Question: I have a command line openCV program that I wrote in Xcode that opens two XML files, analyses and then compares them. However, I'm now trying to put that program into a GUI using QtCreator to make it easier to understand the output.
The problem is, Qt doesn't seem to like cv::FileStorage. The program compiles fine, but when I actually try to execute the OpenCV part, it crashes, giving this error:
> OpenCV Error: Null pointer (NULL or empty buffer) in
cvOpenFileStorage, file
/tmp/OpenCV-2.4.3/modules/core/src/persistence.cpp, line 2702 Qt has
caught an exception thrown from an event handler. Throwing exceptions
from an event handler is not supported in Qt. You must reimplement
QApplication::notify() and catch all exceptions there.The program has unexpectedly finished.
Does anyone know why Qt doesn't seem to like running this program? Or if there's a way that I can cleanly integrate the OpenCV program into the Qt one?
N.B. This is what the Qt GUI looks like:

The user selects the two XML files with the relevant buttons. The paths to these files are then stored and displayed in the boxes next to the buttons. I then convert the QStrings to std::strings using the following:
'''
std::string file1path = file1Name.toUtf8().constData();
std::string file2path = file2Name.toUtf8().constData();
'''
file1path and file2path are then passed to the cv::FileStorage commands as follows:
'''
//Create File Storage
FileStorage storage1;
storage1.open(file1path, FileStorage::READ);
FileStorage storage2;
storage2.open(file2path, FileStorage::READ);
'''
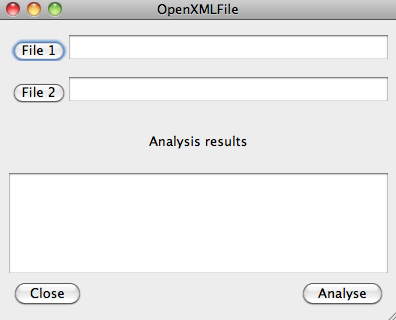
Answer: It's not Qt specifically.
OpenCV is throwing an error in your use of fileStorage, either file doens't exist, isn't readable, or you are trying to read the wrong types.
Qt gives you that error because the exception has reached it's general error handler for an unchecked exception rather than openCv, which would print a more useful error.
You can add a global excpetion handler to a Qt app by adding a method to QApplication
'''
bool QApplication::notify ( QObject * receiver, QEvent * event )
{
try{
return QApplication::notify( received, event );
}
catch ( const std::exception &e )
{
QApplication::postEvent( this, new MyEvent( e.what() );
}
catch ( ... )
{
}
'''
See also <URL>